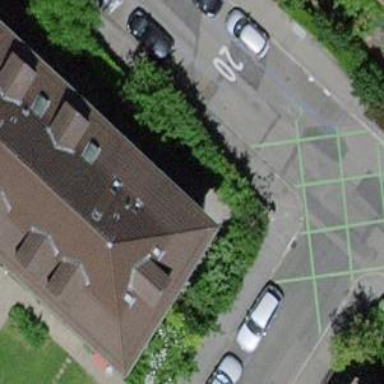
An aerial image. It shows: Building with roof made of roof tiles.